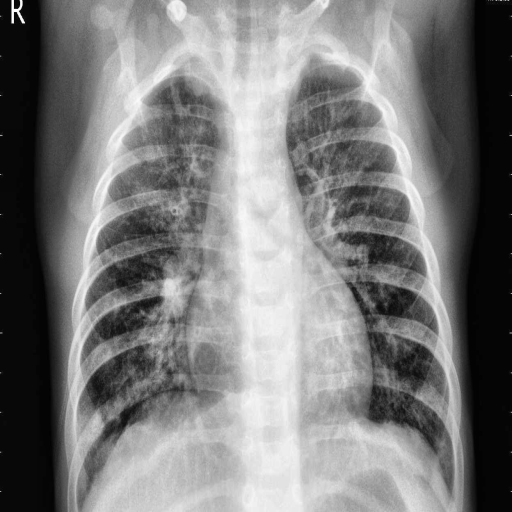
Finding: PNEUMONIA